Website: bh-photo
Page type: gifting
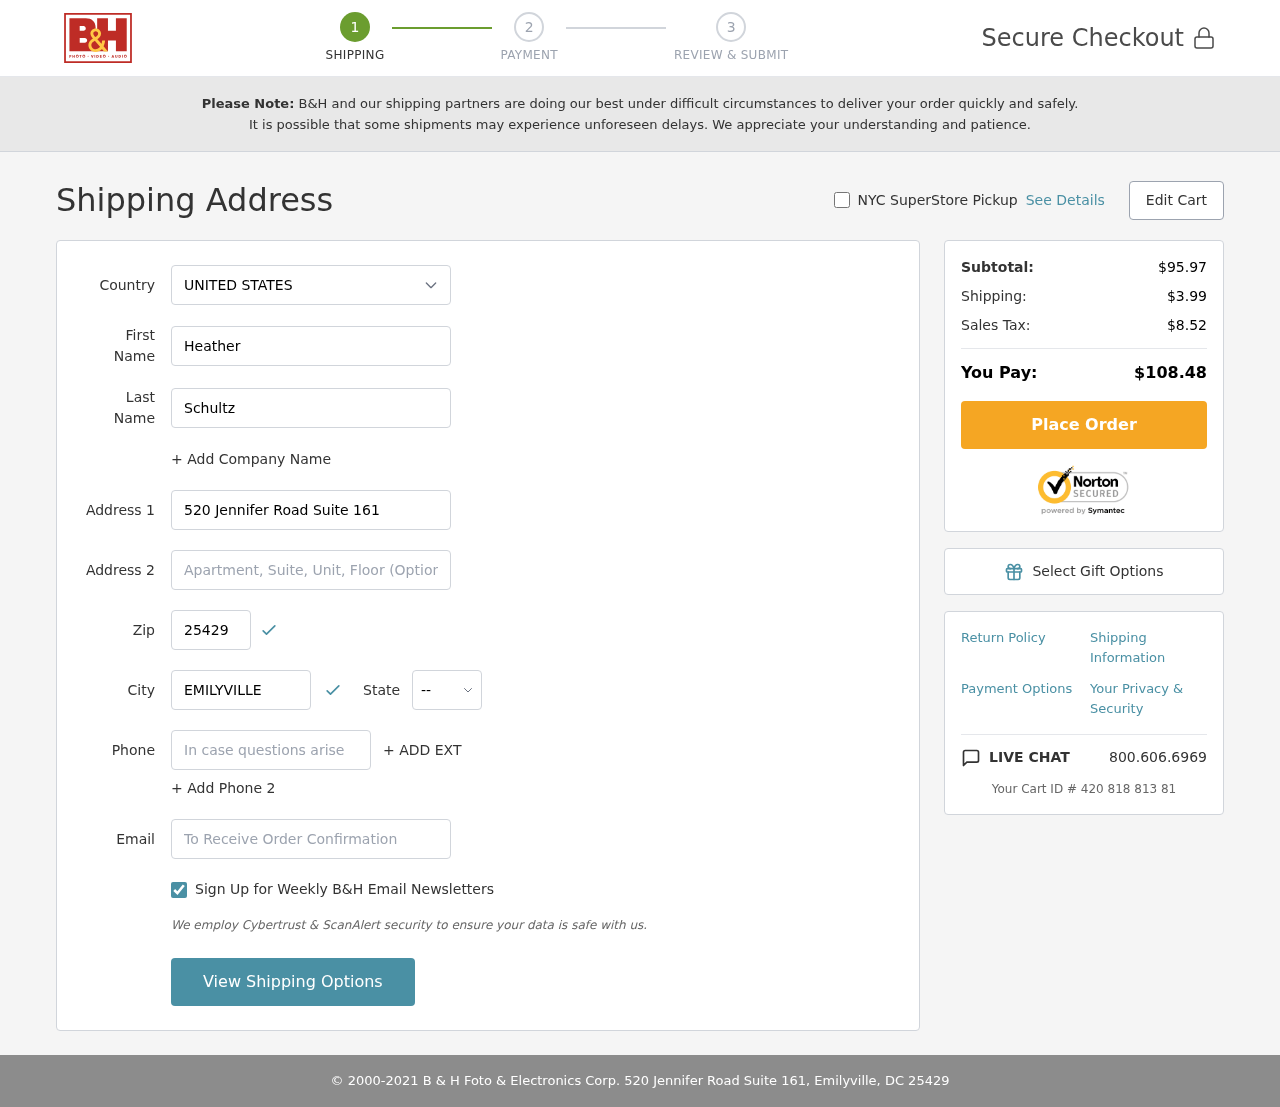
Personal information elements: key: PII_CITY
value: Emilyville
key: PII_COUNTRY
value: United States
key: PII_EMAIL
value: heatherschultz@gmail.com
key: PII_FIRSTNAME
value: Heather
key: PII_LASTNAME
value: Schultz
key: PII_PHONE
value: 2968349899
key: PII_POSTCODE
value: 25429
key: PII_STATE_ABBR
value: DC
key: PII_STREET
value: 520 Jennifer Road Suite 161
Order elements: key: ORDER_SUBTOTAL
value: $95.97
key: ORDER_SHIPPING_COST
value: $3.99
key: ORDER_TAX
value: $8.52
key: ORDER_TOTAL
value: $108.48
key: ORDER_ID
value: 420 818 813 81